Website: home-depot
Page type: payment
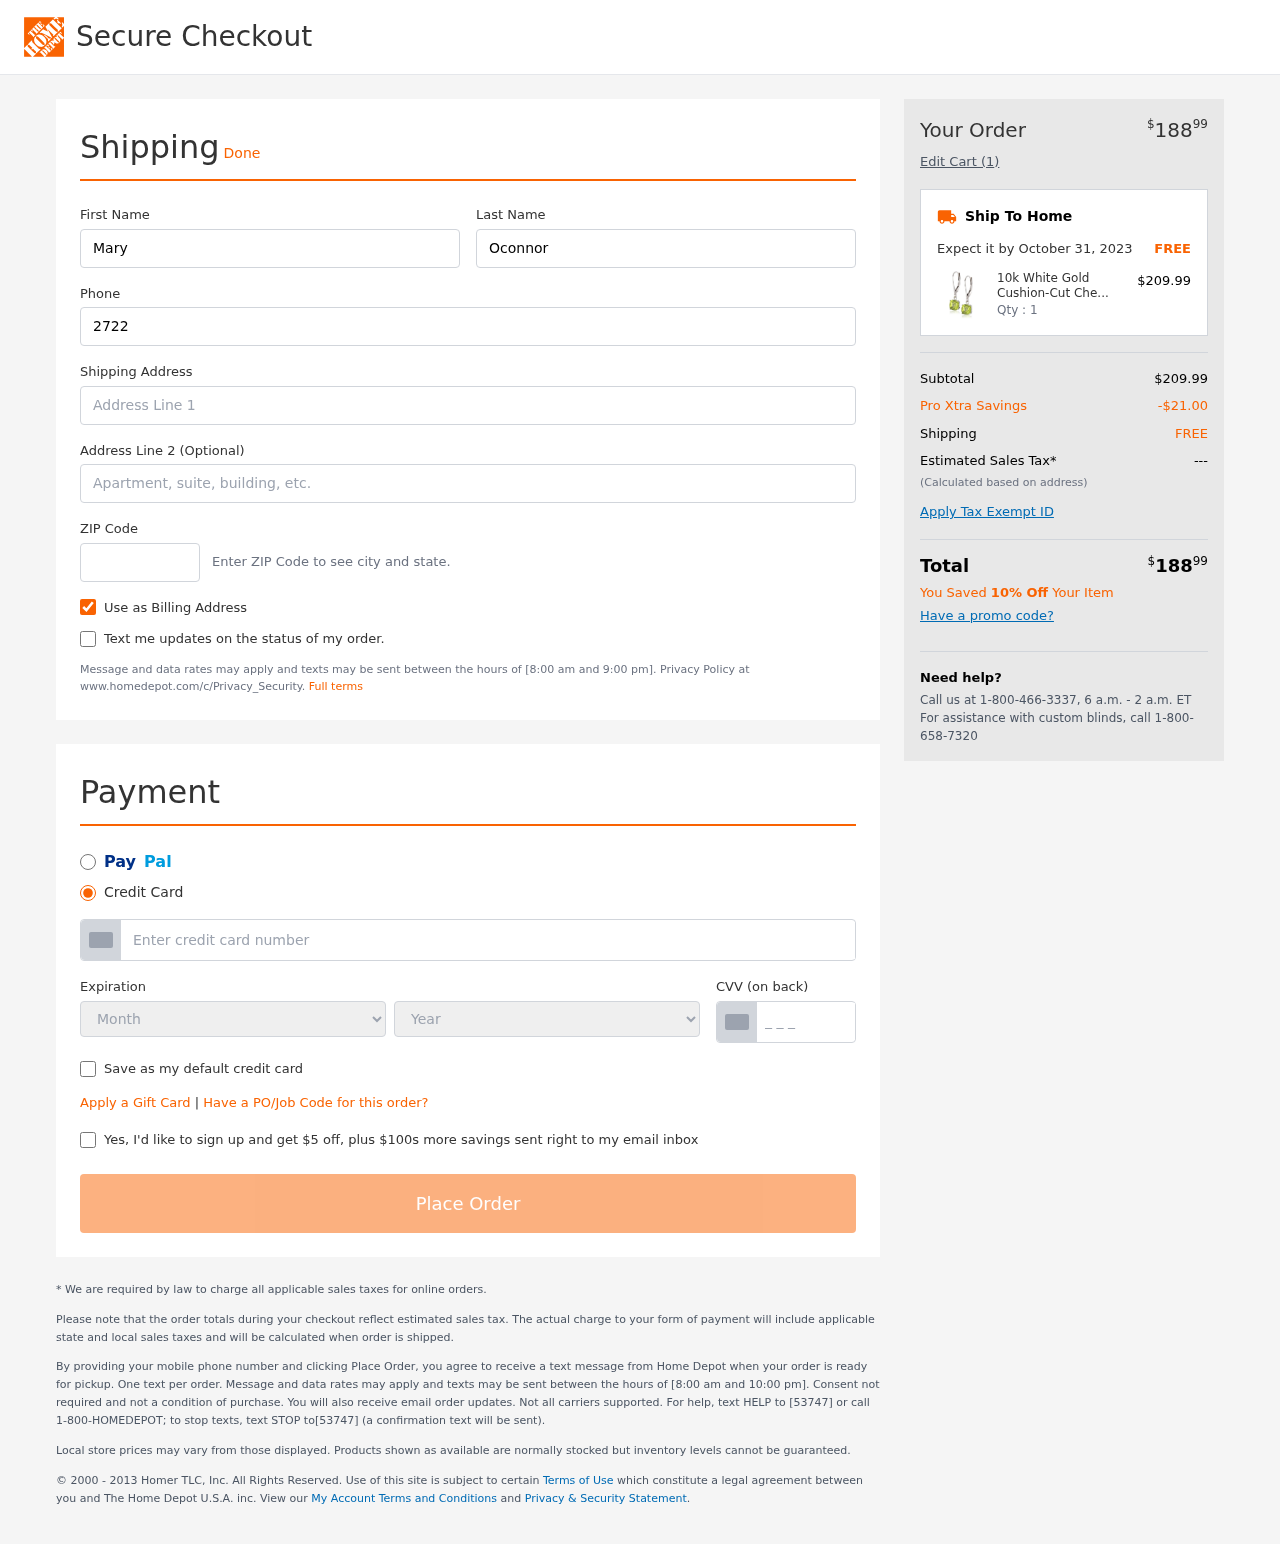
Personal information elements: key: PII_CARD_CVV
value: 4331
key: PII_CARD_EXPIRY_MONTH
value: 01
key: PII_CARD_EXPIRY_YEAR
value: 29
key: PII_CARD_NUMBER
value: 3493 4817 4524 093
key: PII_FIRSTNAME
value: Mary
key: PII_LASTNAME
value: Oconnor
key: PII_PHONE
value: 2722141813
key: PII_POSTCODE
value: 03391
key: PII_STREET
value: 704 Jeremy Cliffs
Product elements: key: PRODUCT1_NAME
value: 10k White Gold Cushion-Cut Checkerboard Peridot Leverback Earrings (6mm)
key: PRODUCT1_PRICE
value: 209.99
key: PRODUCT1_QUANTITY
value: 1
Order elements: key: ORDER_TOTAL
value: $18899
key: ORDER_NUM_ITEMS
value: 1
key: ORDER_DELIVERY_DATE
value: October 31, 2023
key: ORDER_SUBTOTAL
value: $209.99
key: ORDER_DISCOUNT
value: -$21.00
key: ORDER_SHIPPING_COST
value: FREE